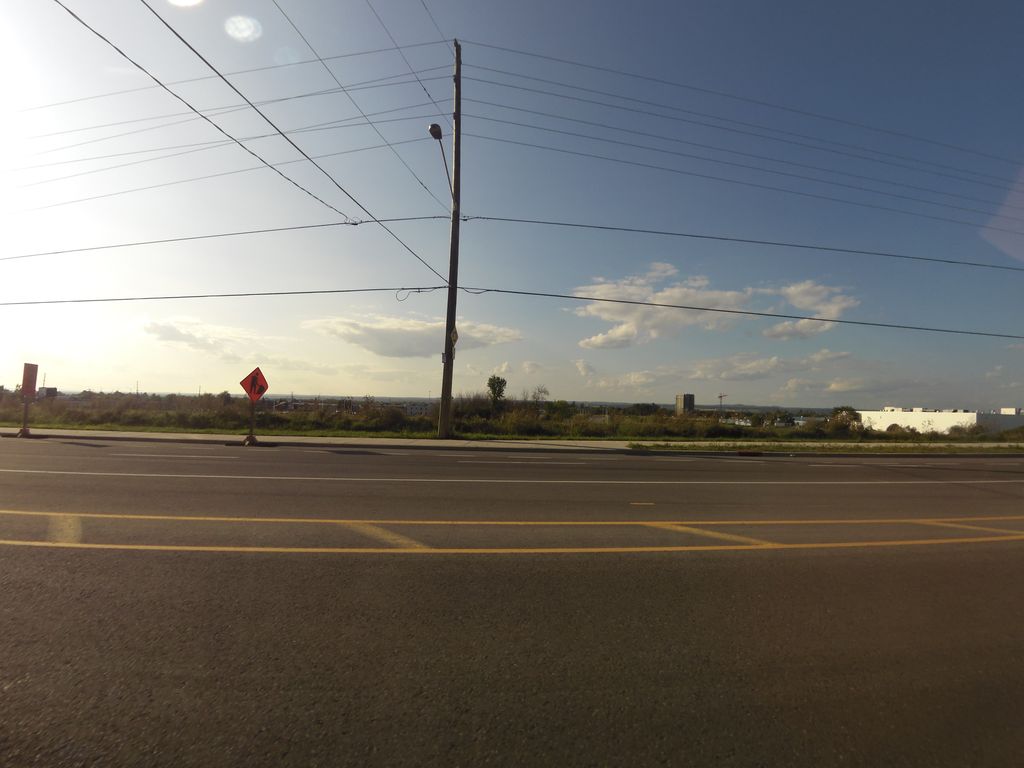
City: ottawa-gatineau